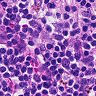
Metastatic tissue present: no